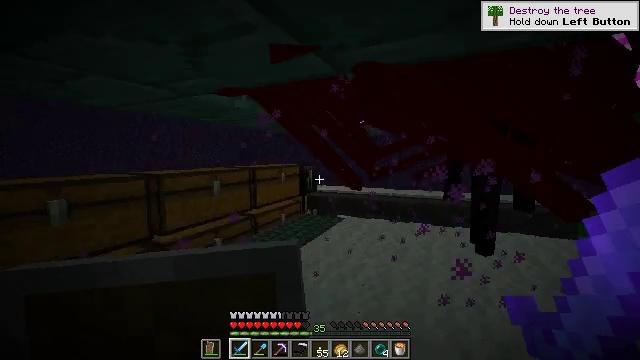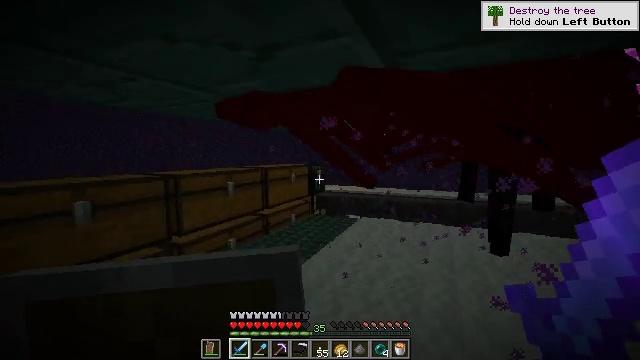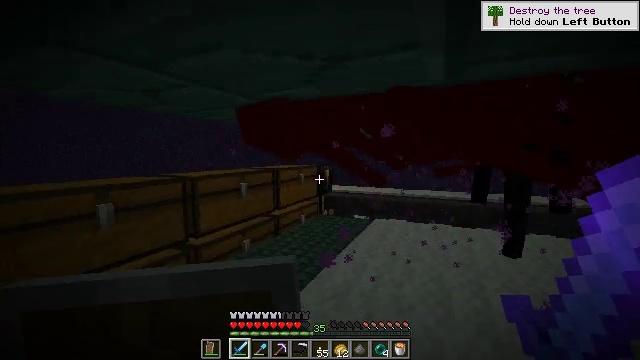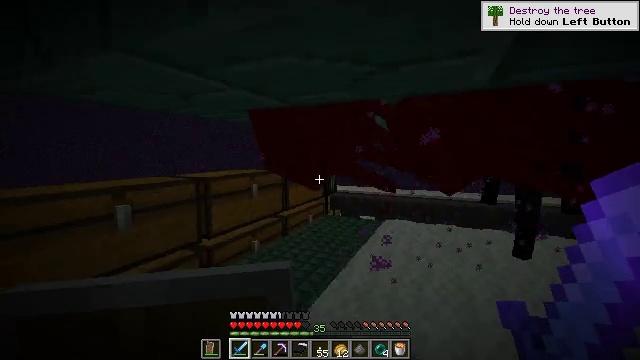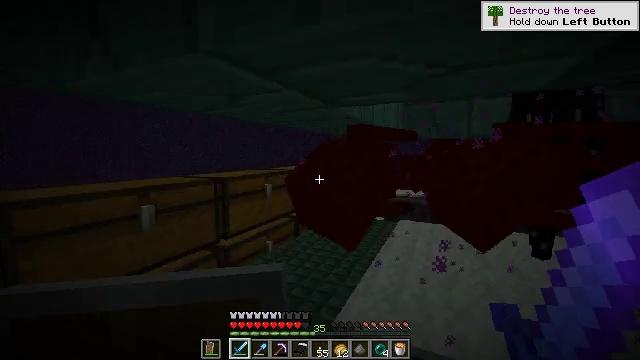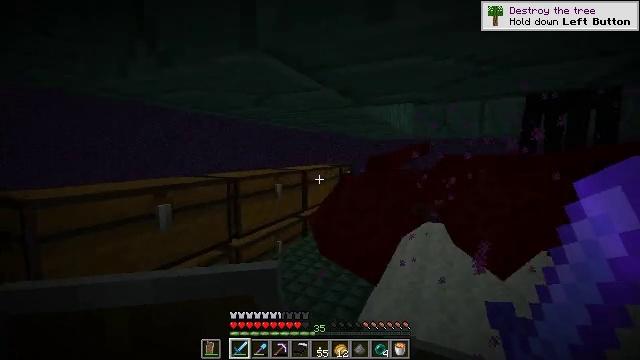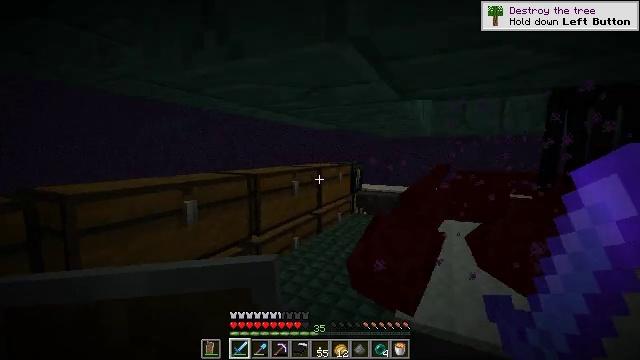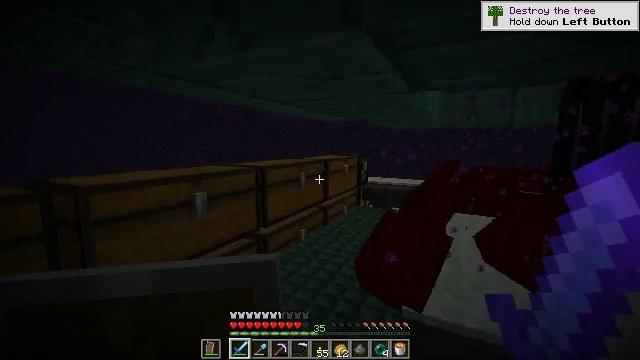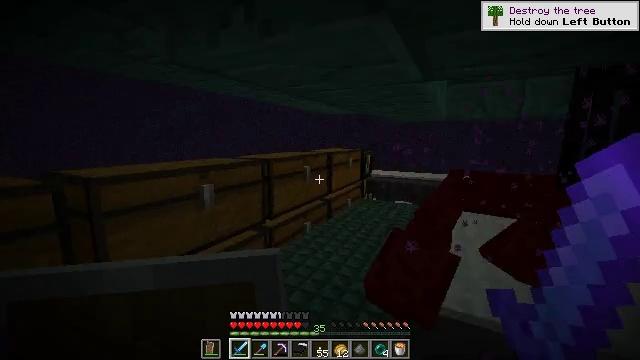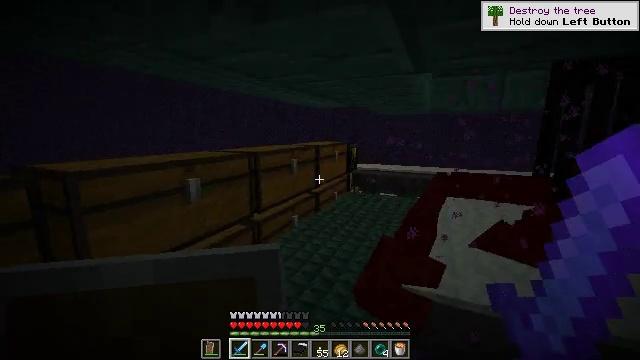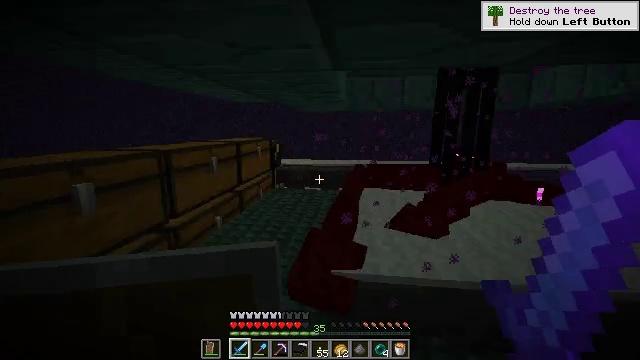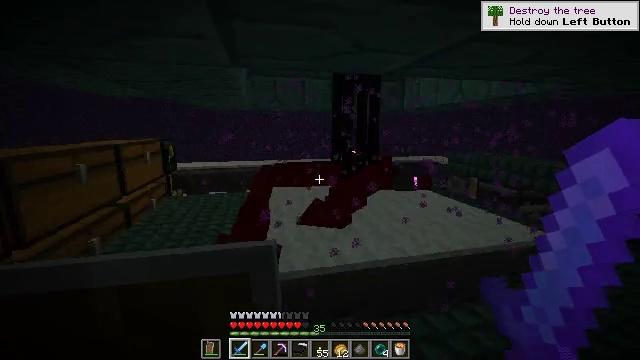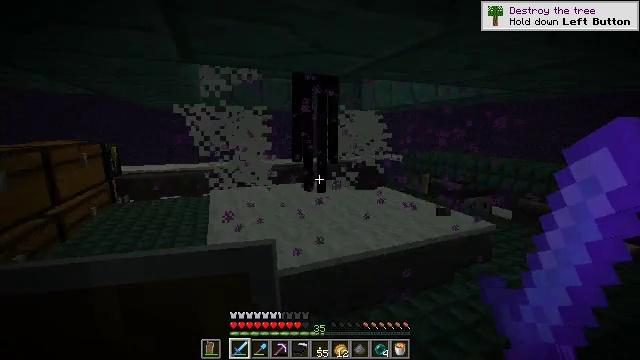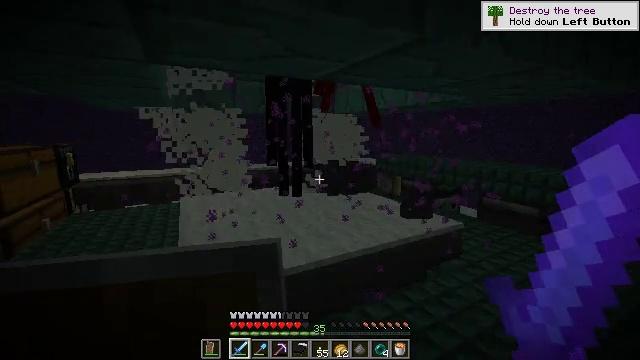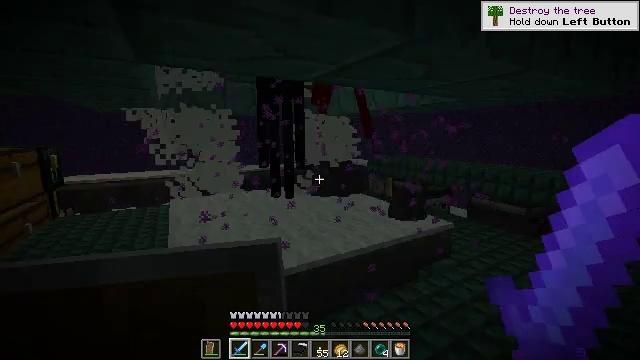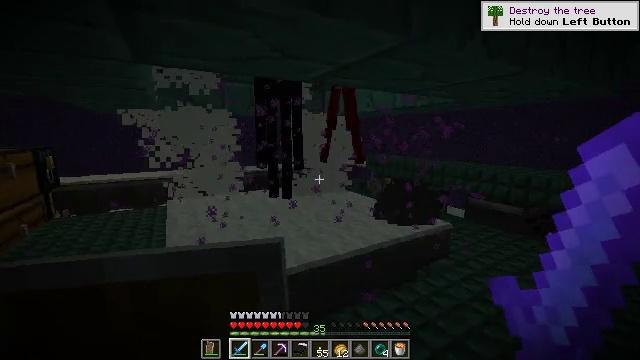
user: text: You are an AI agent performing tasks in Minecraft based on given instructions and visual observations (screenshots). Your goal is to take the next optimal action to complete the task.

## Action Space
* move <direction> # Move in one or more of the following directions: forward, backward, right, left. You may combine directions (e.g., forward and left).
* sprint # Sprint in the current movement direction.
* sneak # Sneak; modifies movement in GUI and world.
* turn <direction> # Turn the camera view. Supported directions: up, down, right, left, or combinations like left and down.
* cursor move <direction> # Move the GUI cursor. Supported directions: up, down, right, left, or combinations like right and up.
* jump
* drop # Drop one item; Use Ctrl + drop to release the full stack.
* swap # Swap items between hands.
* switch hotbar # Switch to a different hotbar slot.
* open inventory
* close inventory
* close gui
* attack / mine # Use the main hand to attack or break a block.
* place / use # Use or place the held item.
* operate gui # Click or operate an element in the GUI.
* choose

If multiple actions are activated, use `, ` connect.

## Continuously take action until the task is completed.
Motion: motion action
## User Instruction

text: Hunt the enderman.
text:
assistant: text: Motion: move left
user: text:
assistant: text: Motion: move left
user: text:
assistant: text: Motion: move left
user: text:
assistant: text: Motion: move left
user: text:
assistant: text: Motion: move left
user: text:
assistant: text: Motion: no_op
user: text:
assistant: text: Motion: turn left and down
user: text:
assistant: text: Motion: turn down
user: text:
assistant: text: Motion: turn right and down
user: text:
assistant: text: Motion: turn right
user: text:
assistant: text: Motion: turn right
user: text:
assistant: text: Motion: turn right
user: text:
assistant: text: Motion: turn right
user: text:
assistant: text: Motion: turn right
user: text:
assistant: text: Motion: no_op
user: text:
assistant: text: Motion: move forward
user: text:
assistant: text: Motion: move forward
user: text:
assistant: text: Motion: move forward and move right
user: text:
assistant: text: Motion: move forward and move right
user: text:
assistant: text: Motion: move forward and move right
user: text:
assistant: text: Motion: move forward and move right, turn left
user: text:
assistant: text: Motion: move forward and move right, turn left
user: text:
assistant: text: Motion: move forward and move right, turn left and up
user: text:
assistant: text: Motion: move forward and move right, turn left and up
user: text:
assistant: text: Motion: move forward and move right, turn left
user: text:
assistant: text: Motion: move forward and move right, turn left and up
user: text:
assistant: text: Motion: turn left and up
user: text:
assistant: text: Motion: turn left
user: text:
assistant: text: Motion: turn left
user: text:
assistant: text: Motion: turn left and up